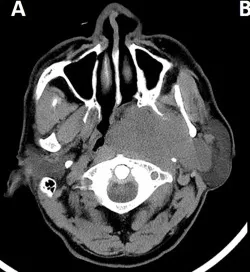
Axial.
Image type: radiology (ct)